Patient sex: F
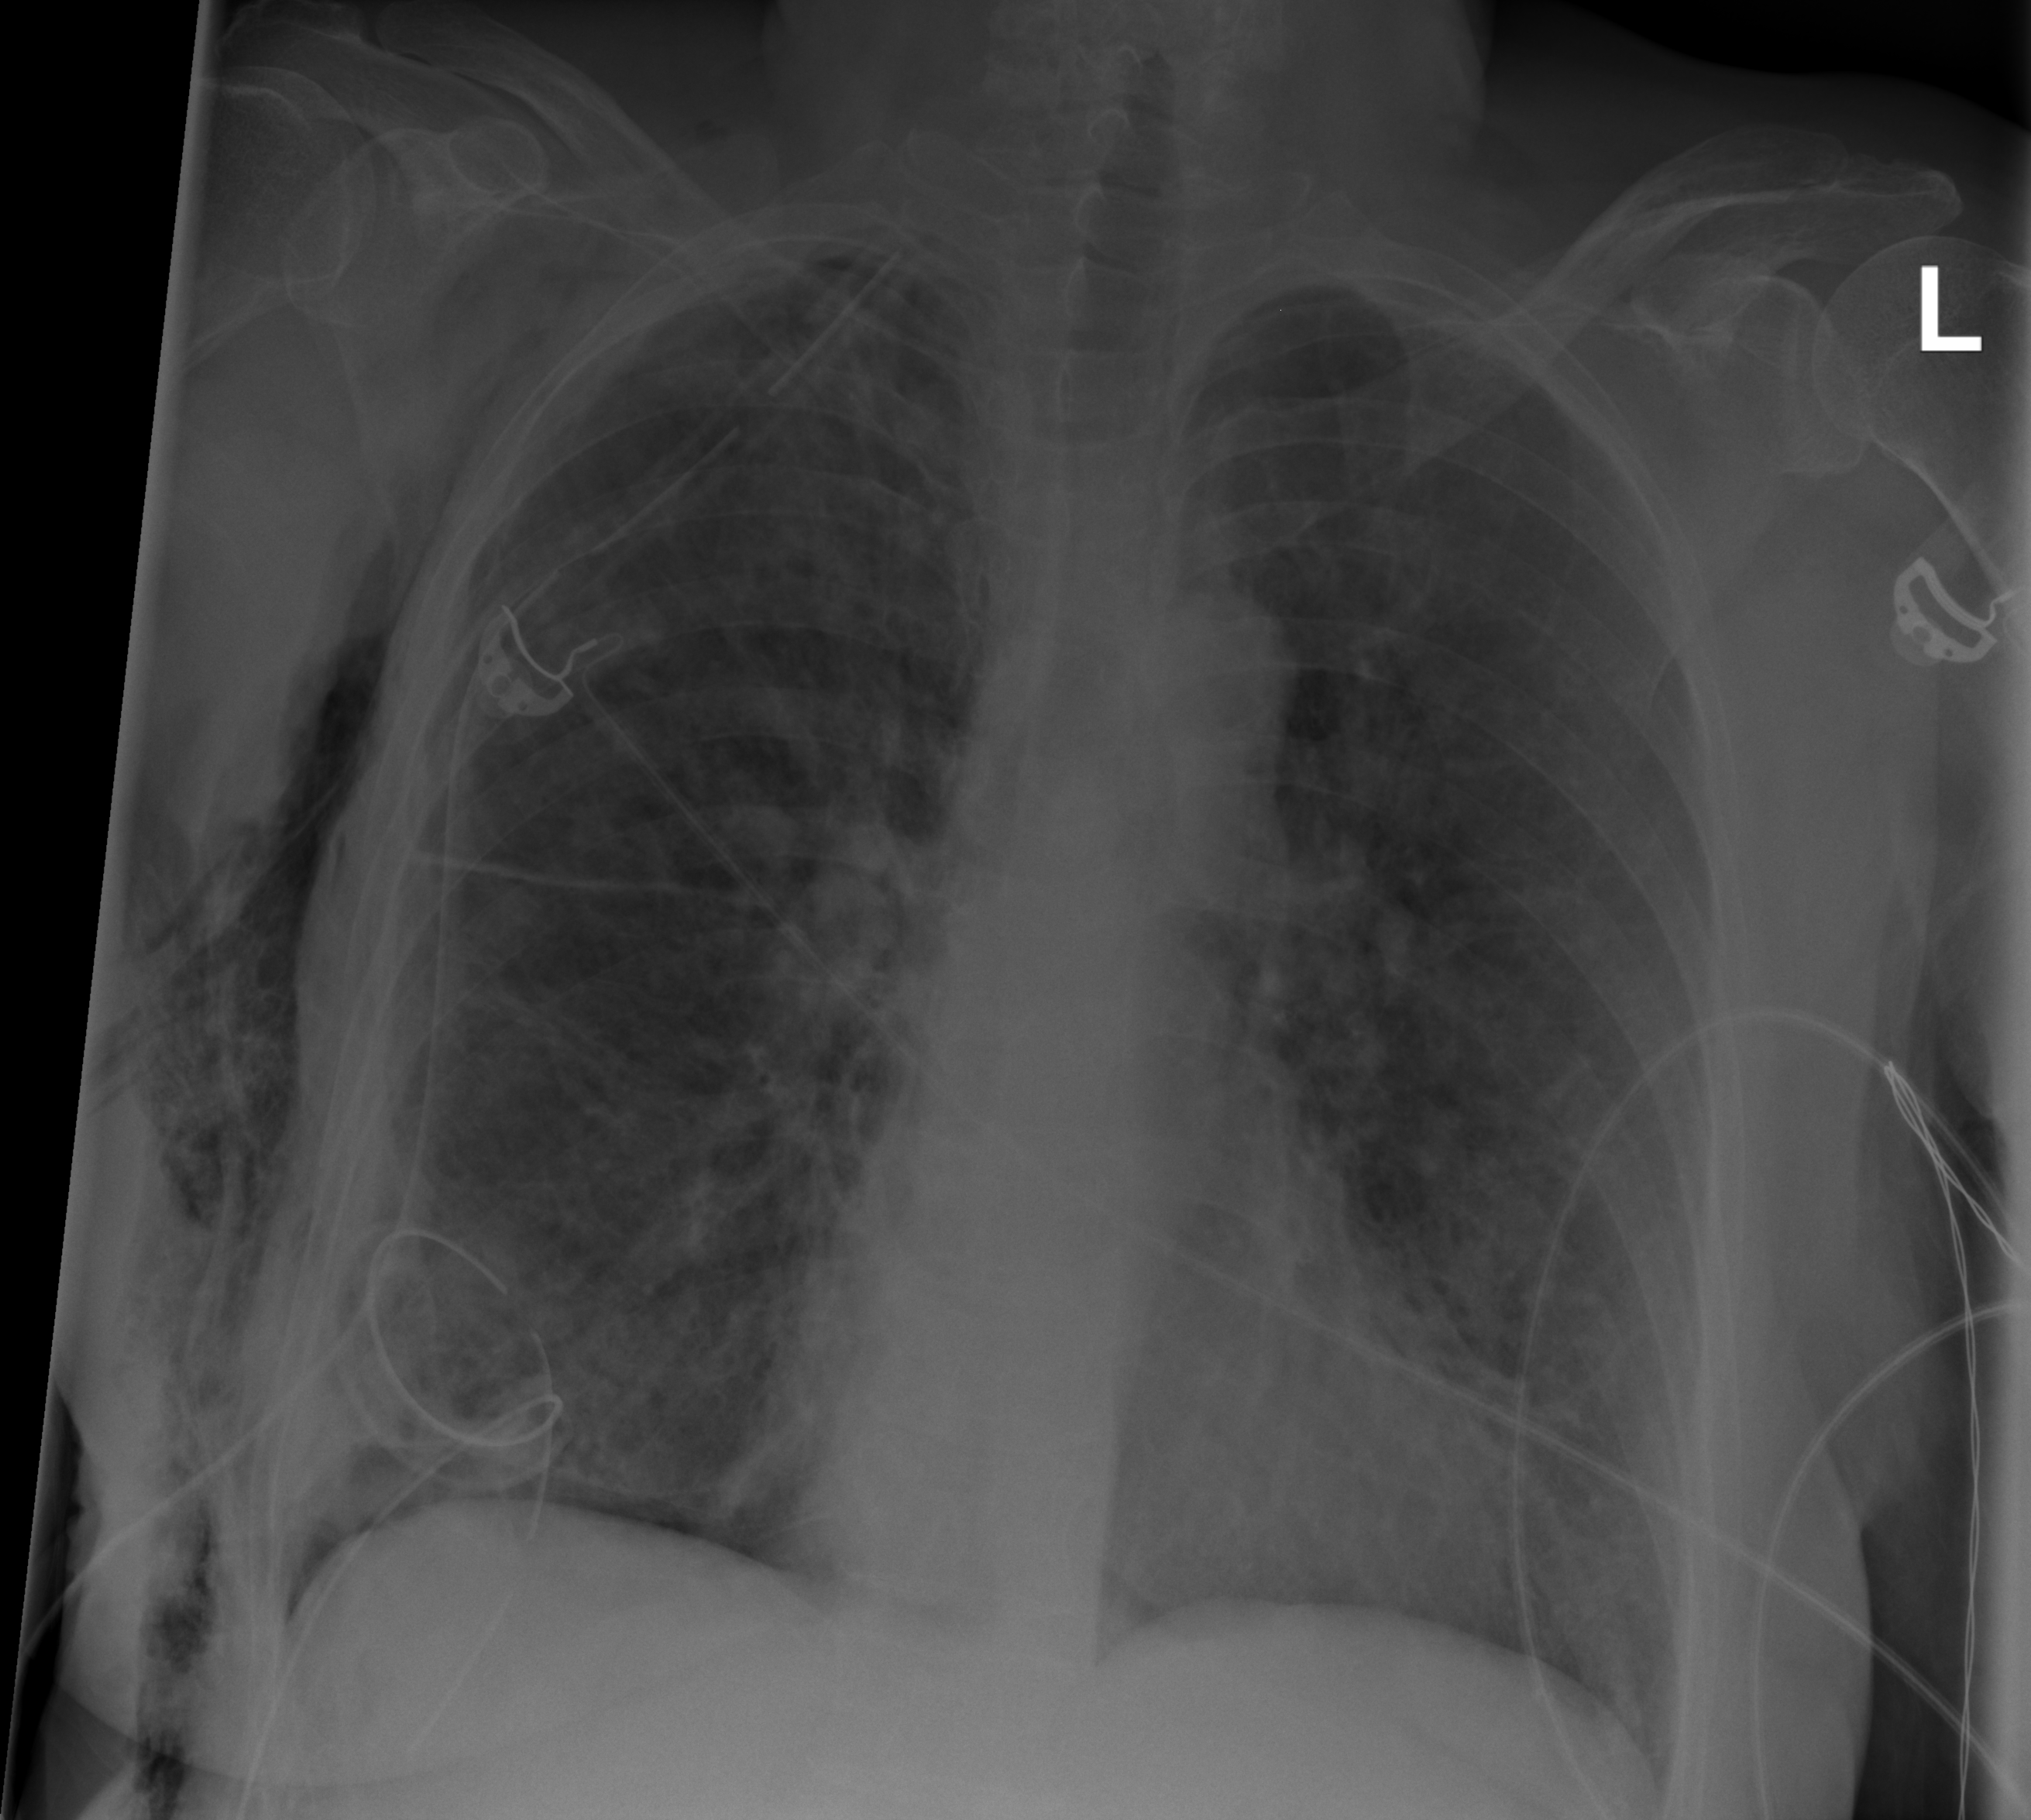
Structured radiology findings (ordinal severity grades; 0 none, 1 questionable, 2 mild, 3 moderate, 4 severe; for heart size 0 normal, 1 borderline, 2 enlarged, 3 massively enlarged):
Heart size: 0
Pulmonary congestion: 0
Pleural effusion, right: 0
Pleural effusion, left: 0
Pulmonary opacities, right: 0
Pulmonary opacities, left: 0
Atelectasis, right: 2
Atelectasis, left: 0